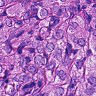
Metastatic tissue present: yes